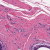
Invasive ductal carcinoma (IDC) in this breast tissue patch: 0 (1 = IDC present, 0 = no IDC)